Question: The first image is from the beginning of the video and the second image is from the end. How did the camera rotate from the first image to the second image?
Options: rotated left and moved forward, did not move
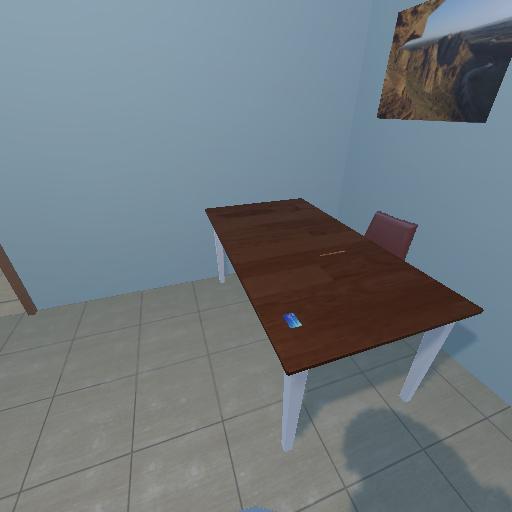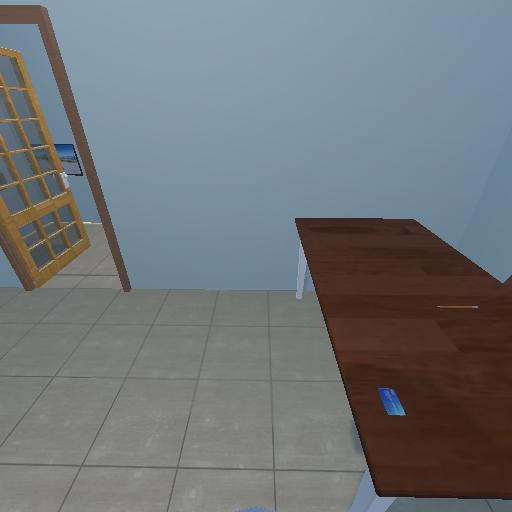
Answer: rotated left and moved forward